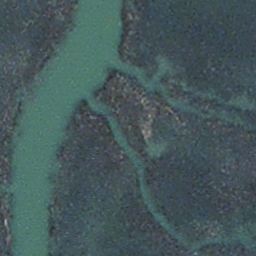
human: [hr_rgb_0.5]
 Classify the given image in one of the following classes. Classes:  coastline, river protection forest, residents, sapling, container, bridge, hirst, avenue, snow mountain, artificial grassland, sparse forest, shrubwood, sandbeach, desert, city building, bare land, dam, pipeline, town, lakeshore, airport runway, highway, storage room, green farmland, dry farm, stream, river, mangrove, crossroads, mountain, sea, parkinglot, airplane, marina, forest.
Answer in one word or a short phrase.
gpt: stream